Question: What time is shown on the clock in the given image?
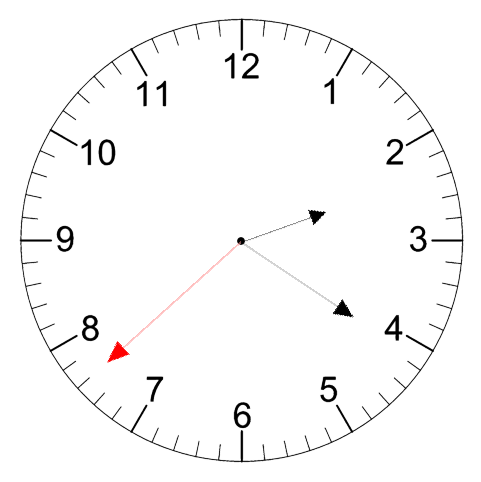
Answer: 02:20:38